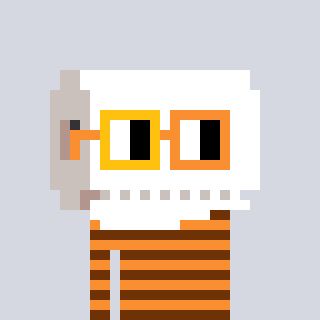
a pixel art character with square yellow and orange glasses, a toiletpaper-full-shaped head and a orange-colored body on a cool background